Platform: macOS
Application: Arc Browser
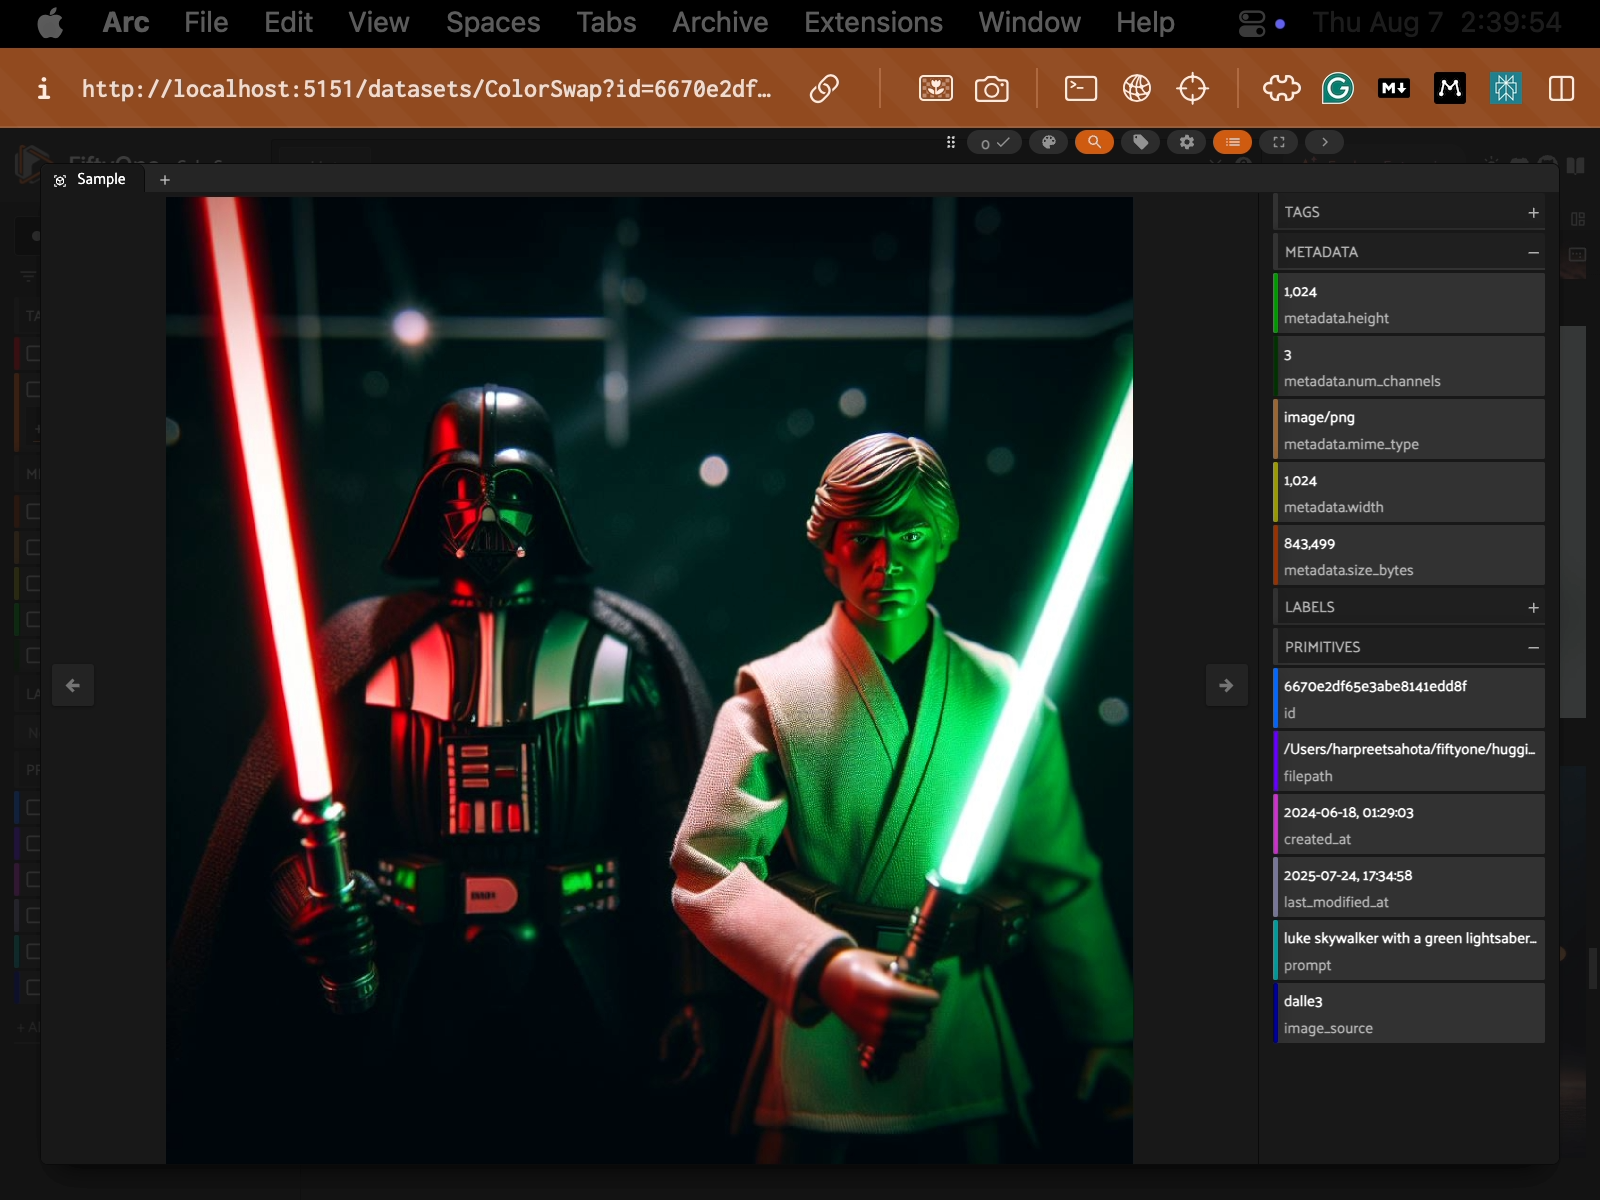
task_description: Where is the value of image_source in the primitives group in the sidebar?
action_type: hover
element_info: Text
steps_since_start: 1